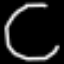
Label: octagon